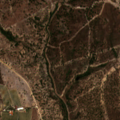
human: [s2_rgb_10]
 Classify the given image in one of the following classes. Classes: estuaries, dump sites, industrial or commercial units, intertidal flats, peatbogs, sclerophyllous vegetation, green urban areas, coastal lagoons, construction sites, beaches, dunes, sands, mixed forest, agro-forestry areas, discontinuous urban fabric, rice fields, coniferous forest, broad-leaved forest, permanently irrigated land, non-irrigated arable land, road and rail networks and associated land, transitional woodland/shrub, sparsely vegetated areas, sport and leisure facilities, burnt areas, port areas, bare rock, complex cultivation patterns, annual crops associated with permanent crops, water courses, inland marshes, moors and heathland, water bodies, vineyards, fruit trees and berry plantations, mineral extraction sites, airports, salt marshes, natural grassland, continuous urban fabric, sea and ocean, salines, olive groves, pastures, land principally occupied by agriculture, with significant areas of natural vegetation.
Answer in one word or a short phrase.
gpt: agro-forestry areas, broad-leaved forest, coniferous forest, transitional woodland/shrub